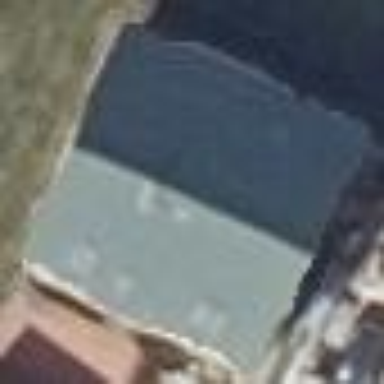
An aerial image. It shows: Gabled building.